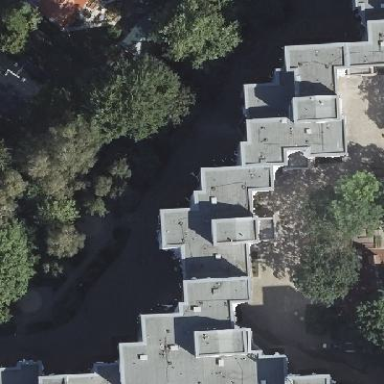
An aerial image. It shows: Modern apartment building with flat roof. The building is painted in white color.